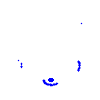
Particle: electron